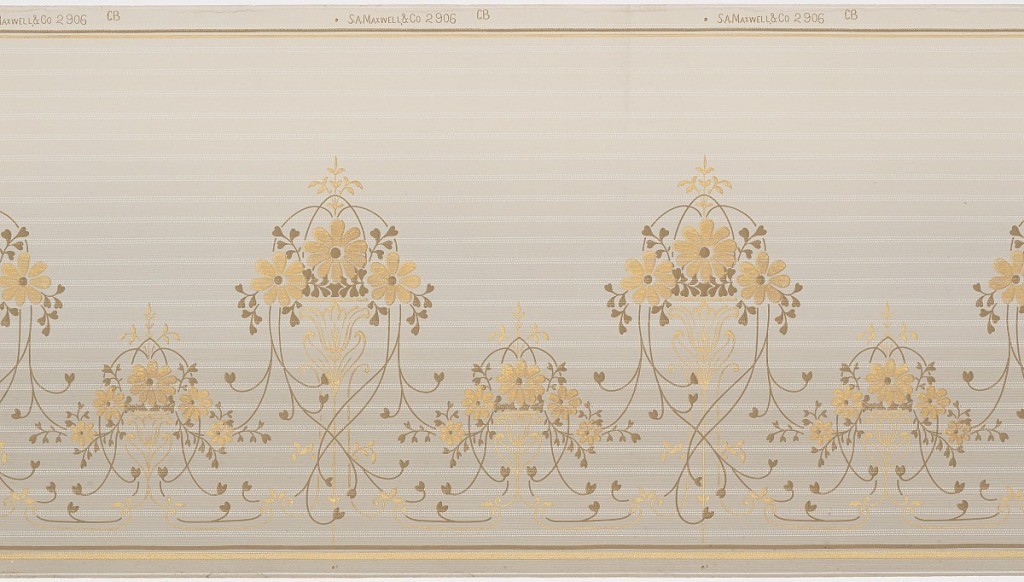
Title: Frieze
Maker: S.A. Maxwell & Co.
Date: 1905–1915
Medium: Machine-printed paper
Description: A repeating design of alternating large and small hanging floral baskets consisting of simple intertwined vines. Upon a striated gray background that becomes increasingly light towards the base. Printed in white, cream, gray, burnt umber and bronze.